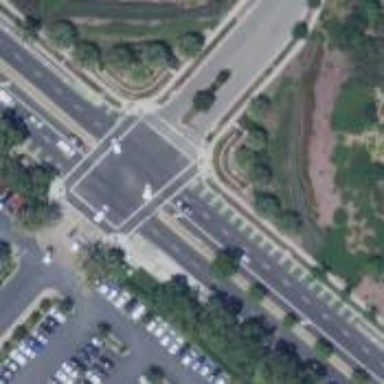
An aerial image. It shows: Solid stop line on the road marking.